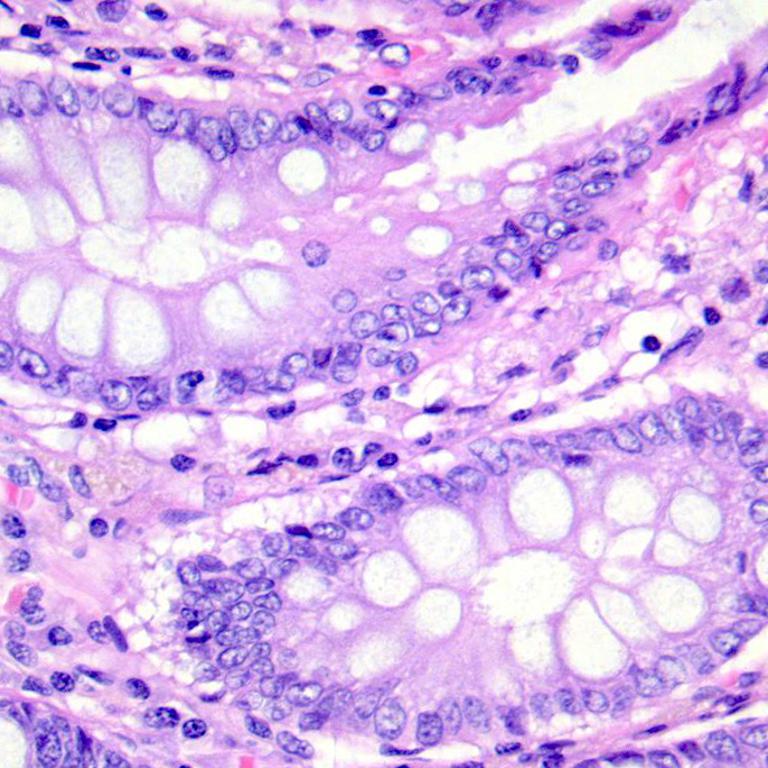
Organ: colon
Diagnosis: benign